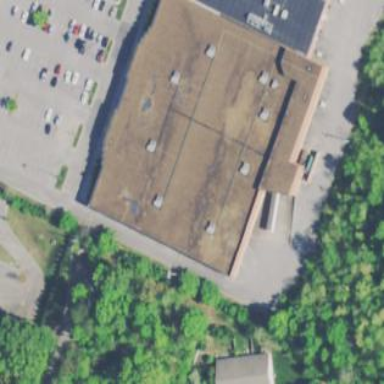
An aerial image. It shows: Department store building.